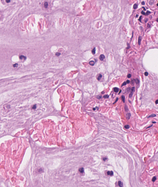
Tumor epithelial tissue: no
Tumor-associated stroma tissue: no
Normal tissue: yes